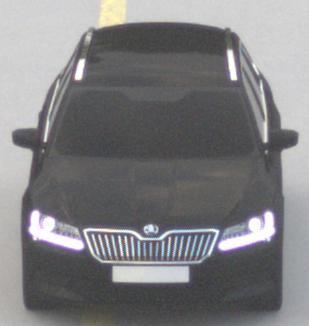
Make: Skoda
Model: Superb Combi 1.4 TSI
Detailed model: Superb (III) Combi
Model produced from: 2015/09
Model produced until: 2018/06
Doors: 5
Color: black
Road condition: dry road
Daytime: morning or afternoon
Contrast: low contrast